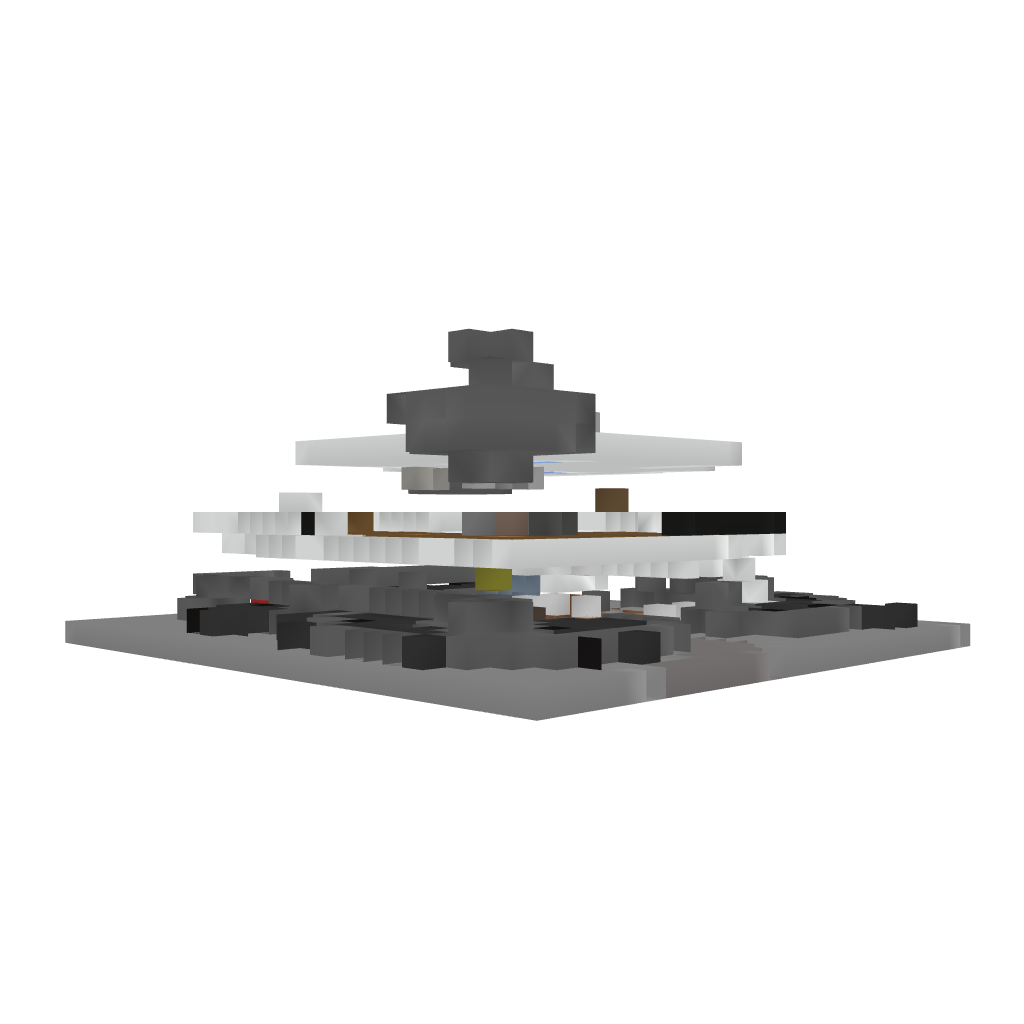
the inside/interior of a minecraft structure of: Modern Dream | 1.6.2